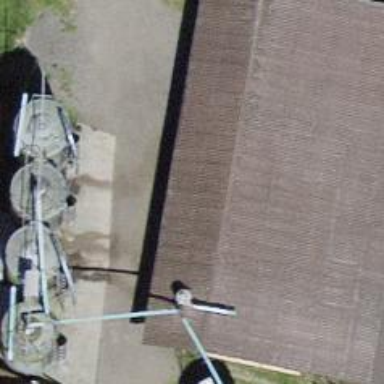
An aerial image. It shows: Shed building.